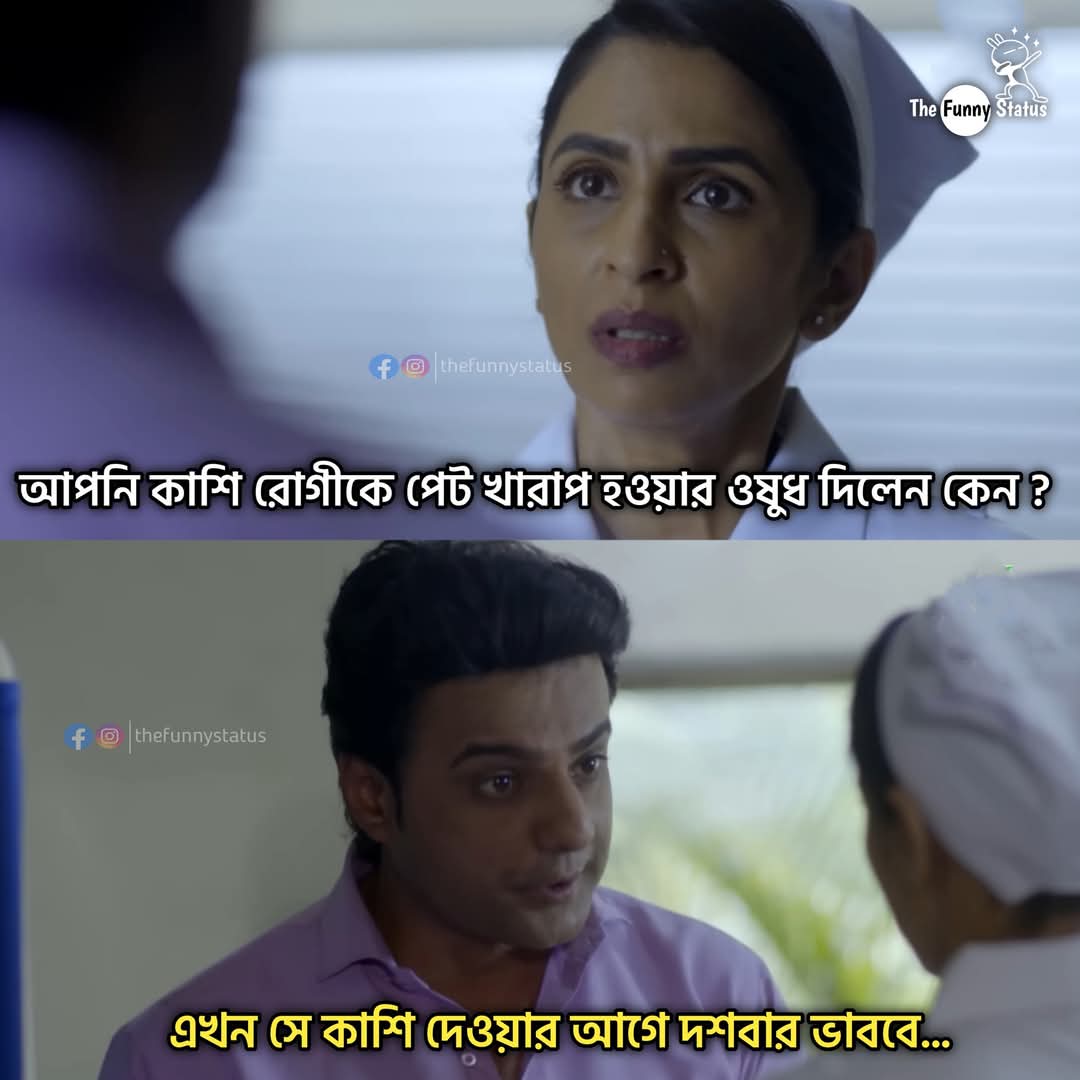
Text: আপনি কাশি রোগীকে পেট খারাপ হওয়ার ওষুধ দিলেন কেন?
এখন সে কাশি দেওয়ার আগে দশবার ভাববে...
Label: Non Hate